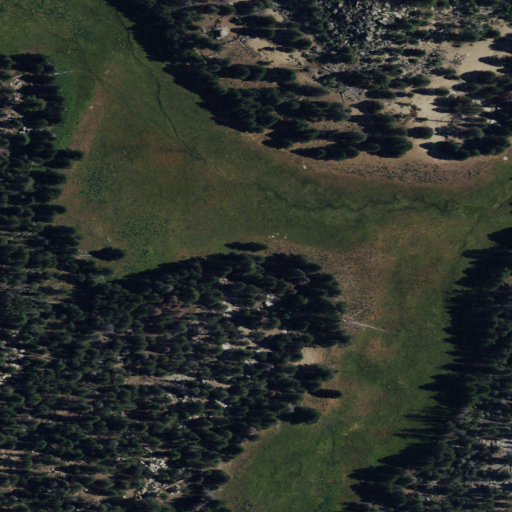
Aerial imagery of plain(s) in California named Bull Meadow containing herbaceous wetlands, evergreen forest, shrub, and woody wetlands